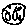
Label: moon